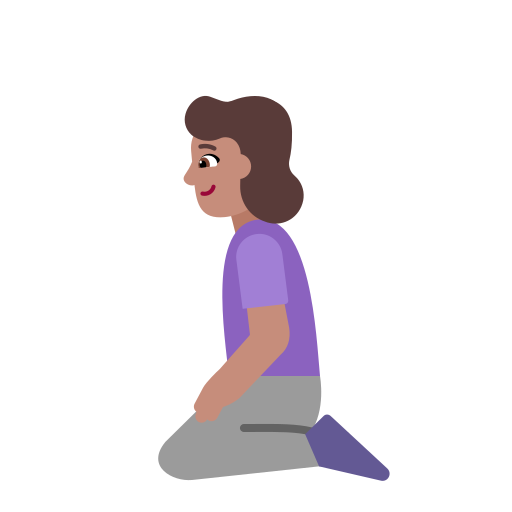
woman kneeling flat